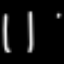
Label: line